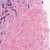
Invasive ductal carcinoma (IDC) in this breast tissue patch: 0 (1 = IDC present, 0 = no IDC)